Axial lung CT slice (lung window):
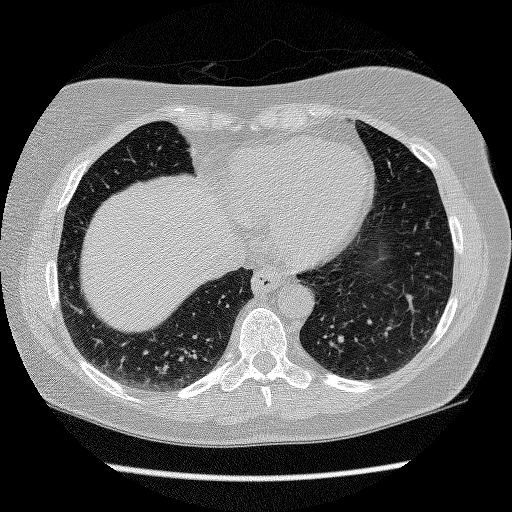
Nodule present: no